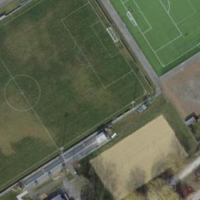
EUNIS habitat code: 53
Species observed at this site:
Cornus sanguinea